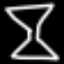
Label: hourglass